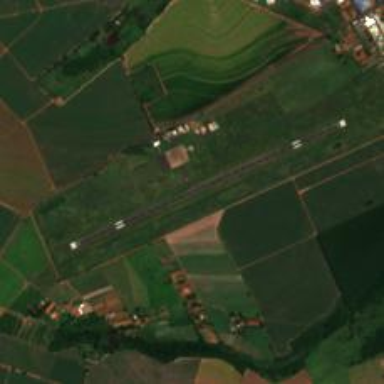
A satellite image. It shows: View of runway in airport.